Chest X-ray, AP view. Patient: 59 years old, sex M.
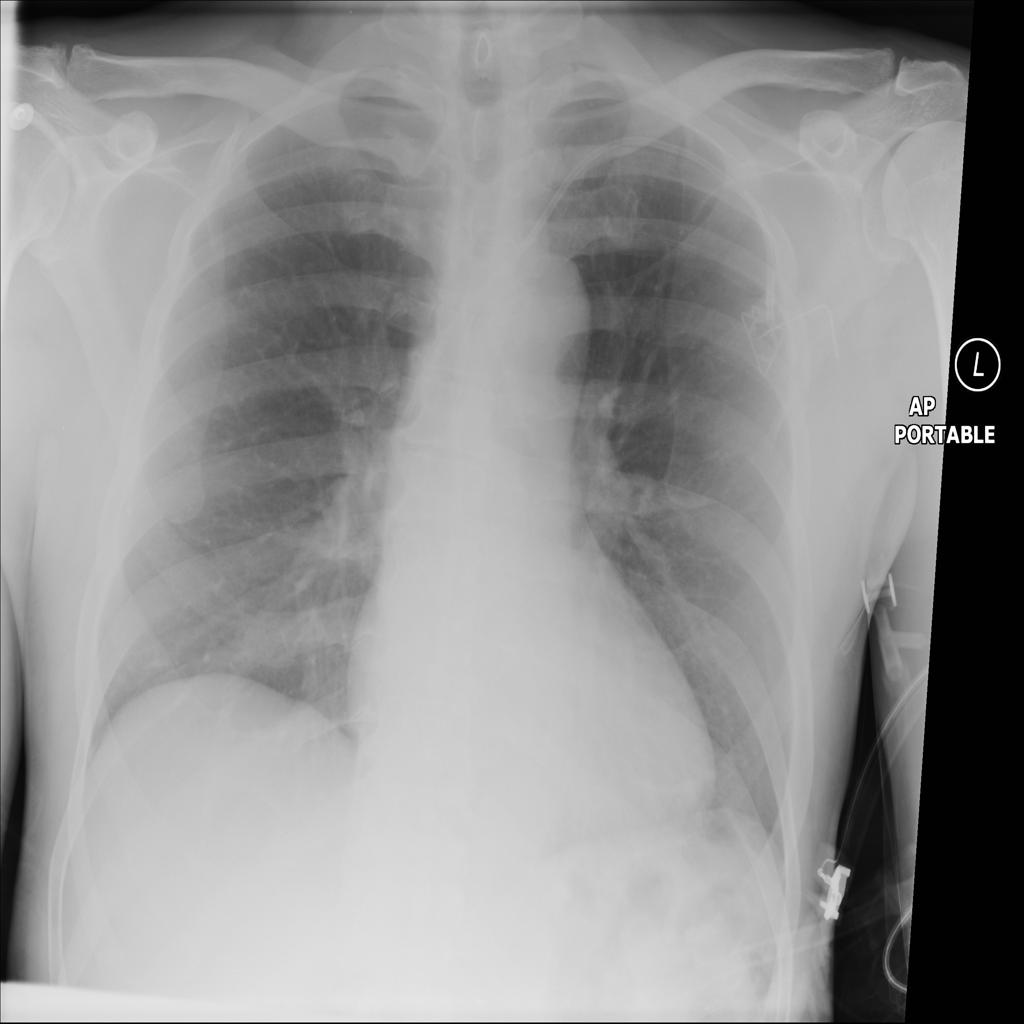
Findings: No Finding